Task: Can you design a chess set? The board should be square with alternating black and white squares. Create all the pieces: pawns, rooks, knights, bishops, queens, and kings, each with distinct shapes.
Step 2304:
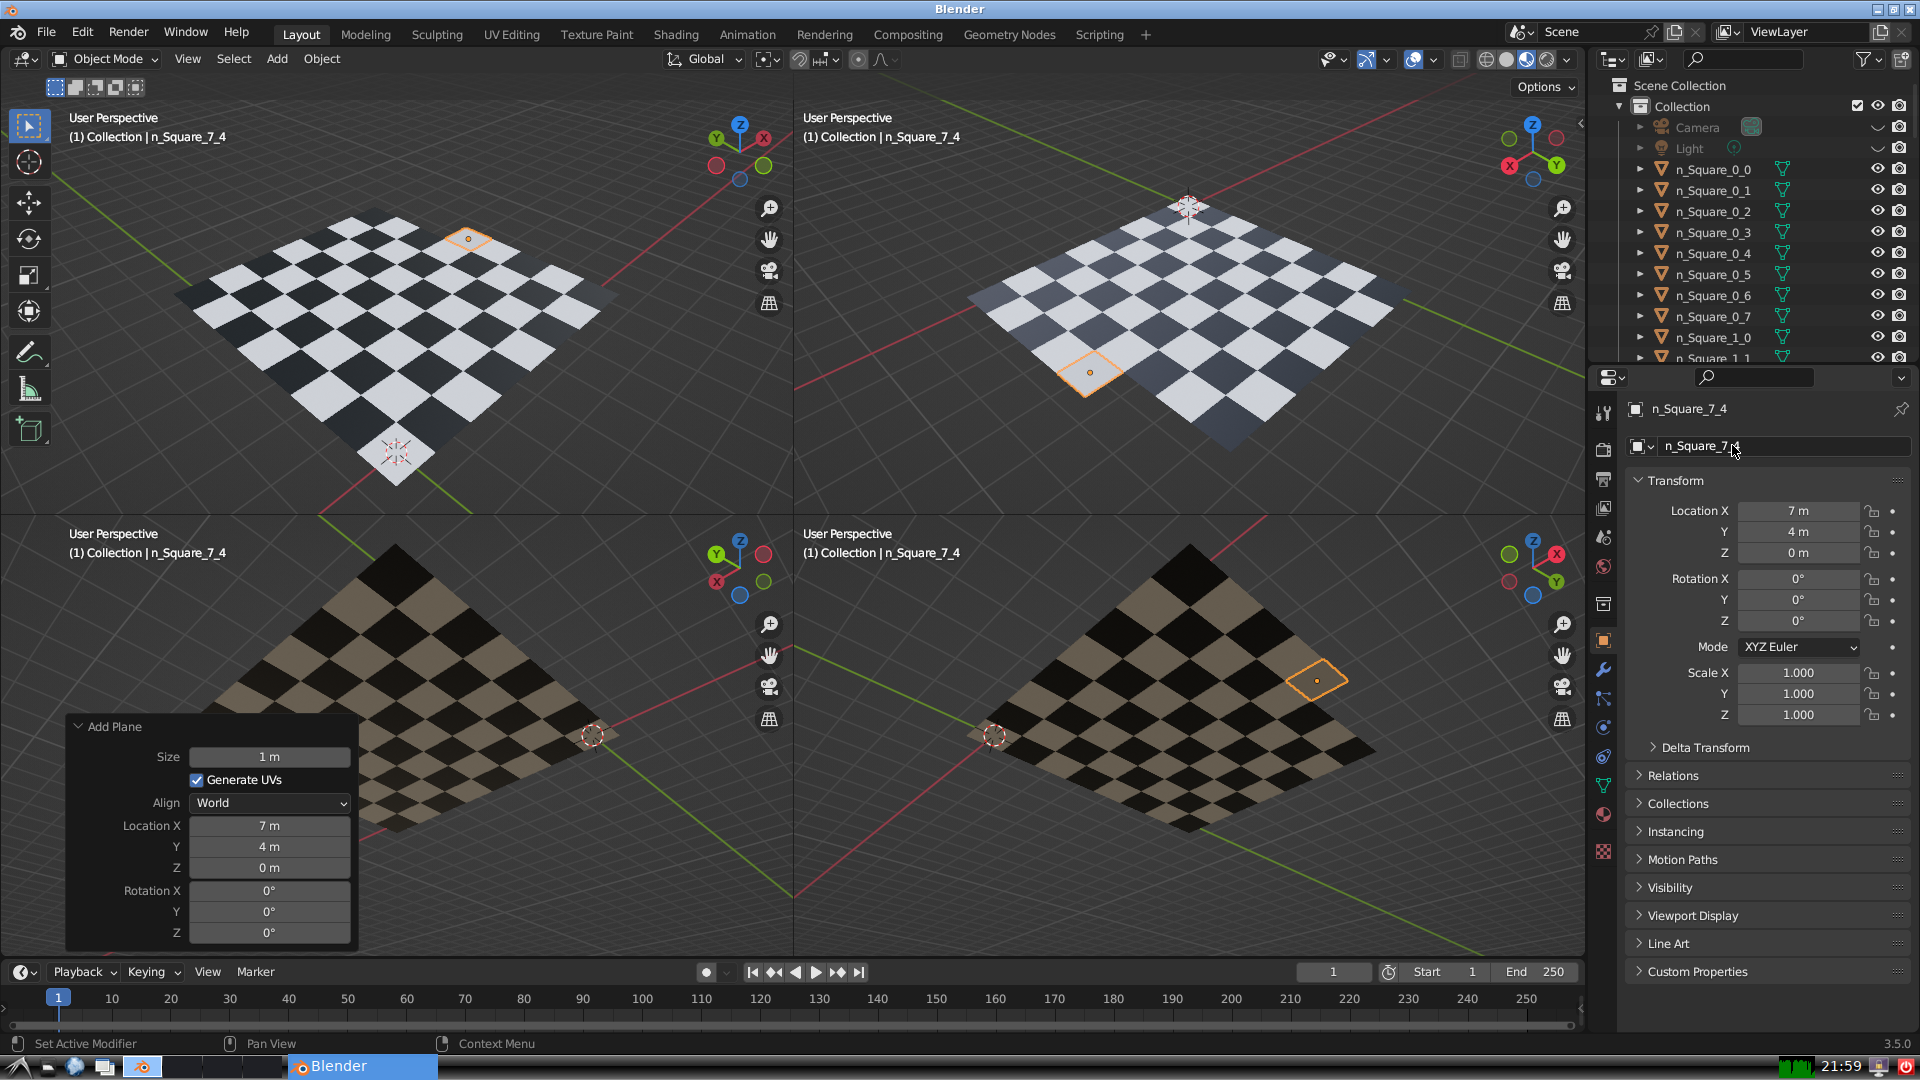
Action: {"mouse_move": [1603, 815]}